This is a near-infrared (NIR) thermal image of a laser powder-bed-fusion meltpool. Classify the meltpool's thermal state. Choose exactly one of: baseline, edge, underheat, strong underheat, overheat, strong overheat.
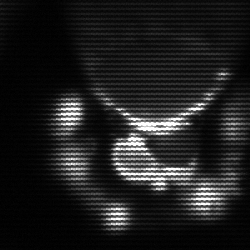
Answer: edge